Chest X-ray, PA view. Patient: 26 years old, sex F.
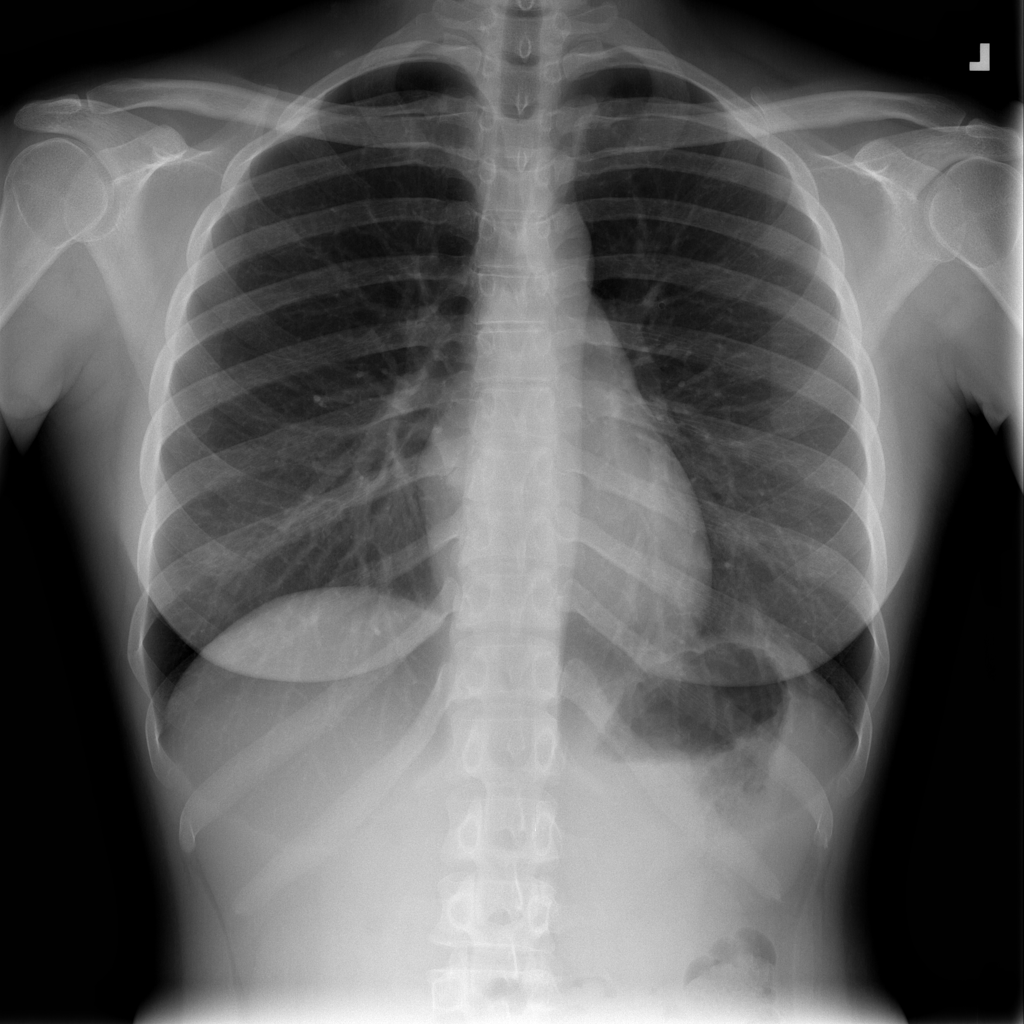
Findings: No Finding